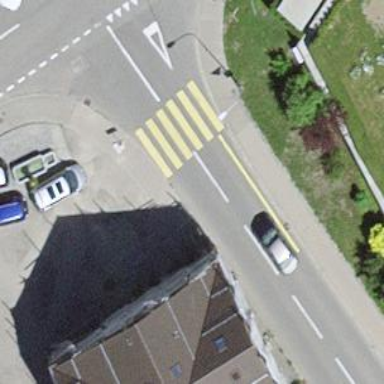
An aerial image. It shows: Footway with asphalt surface and crossing.